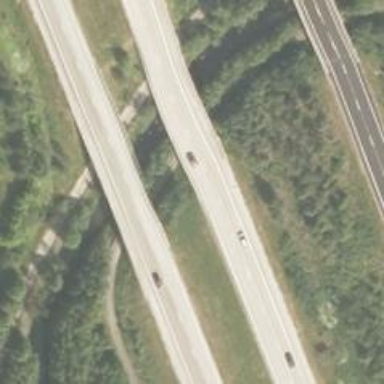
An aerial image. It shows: Asphalt motorway.